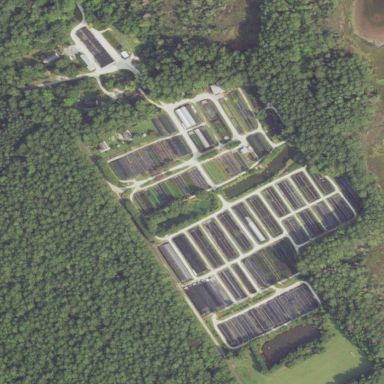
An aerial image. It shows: Area dedicated to greenhouse horticulture.